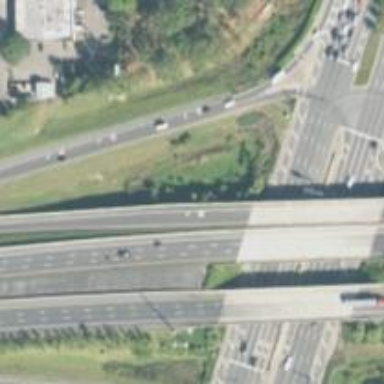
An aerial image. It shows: Motorway bridge.